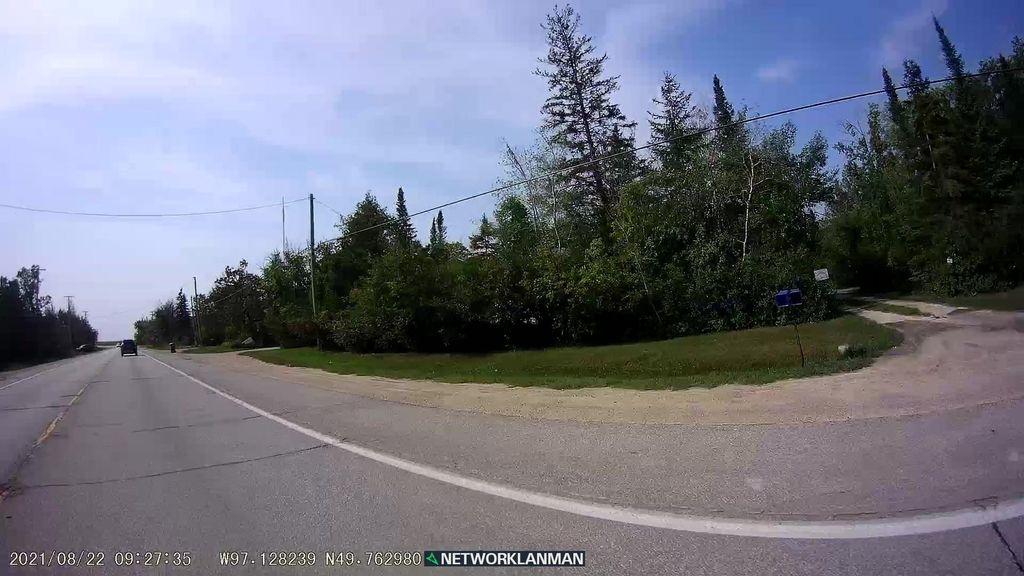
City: winnipeg